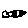
Label: fish